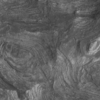
Label: not_dusty